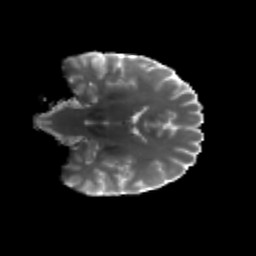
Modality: T2w
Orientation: coronal
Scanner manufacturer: siemens
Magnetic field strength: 3 T
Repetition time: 4.16 s
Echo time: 0.0806 s